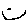
Label: smiley face